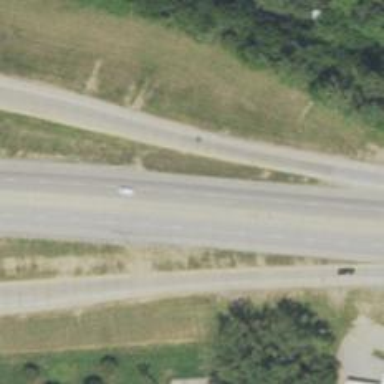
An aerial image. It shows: Primary highway that functions as expressway.